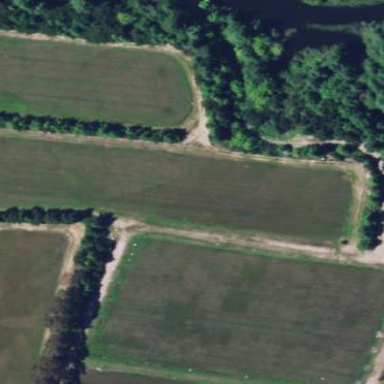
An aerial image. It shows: Farmland with cranberries as the crop.